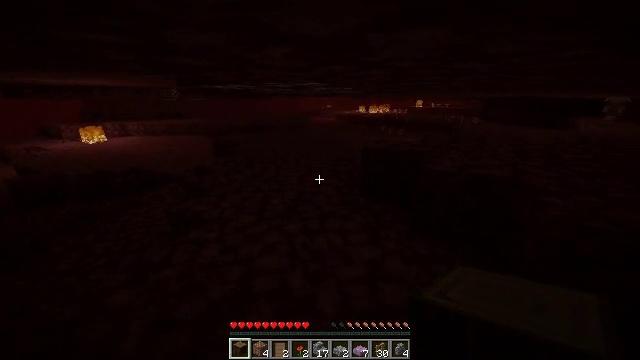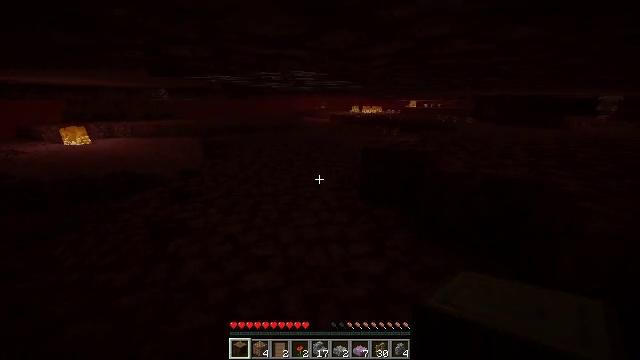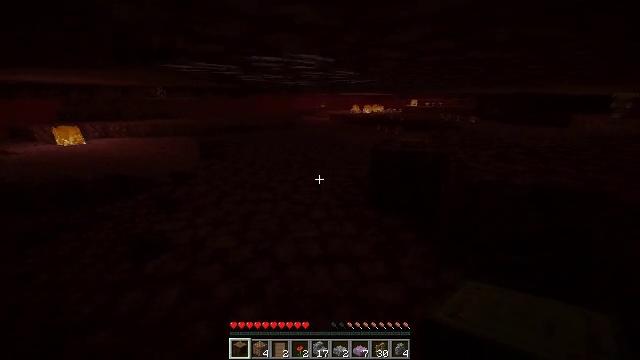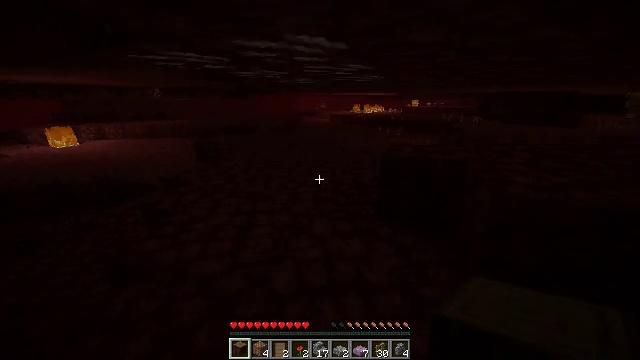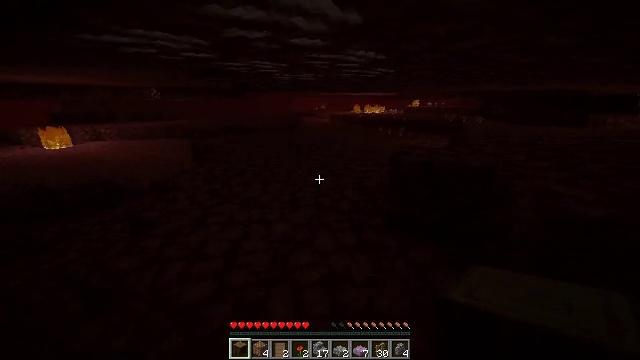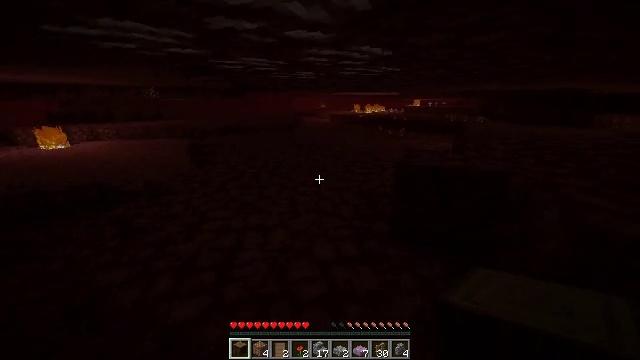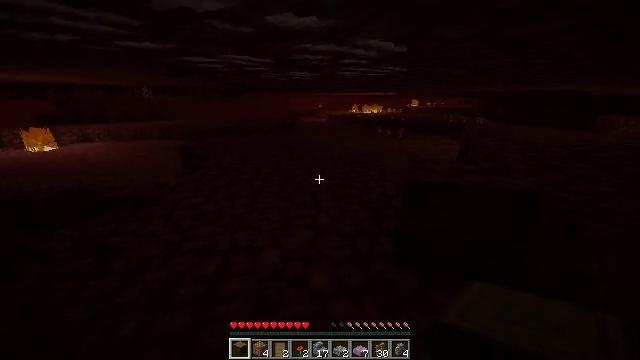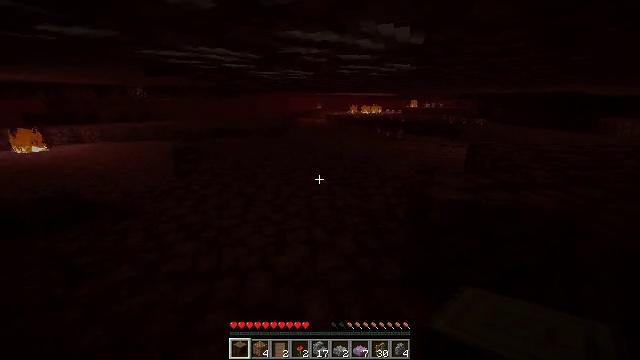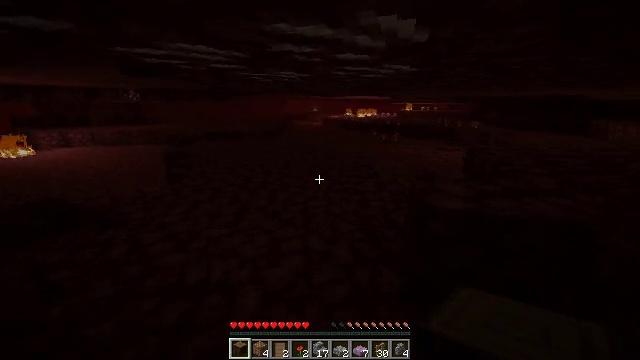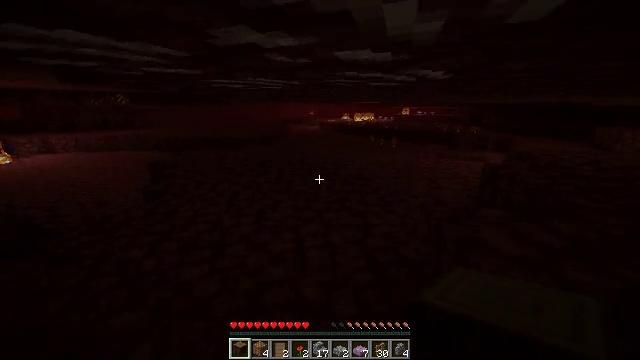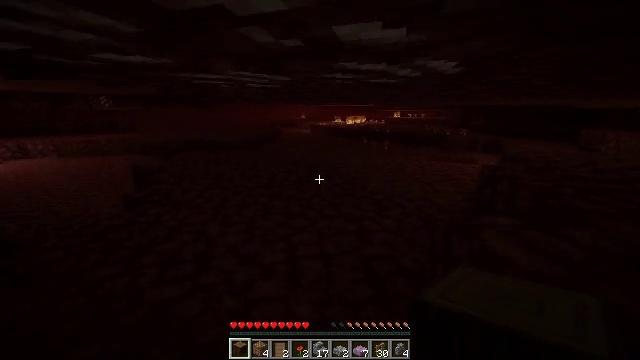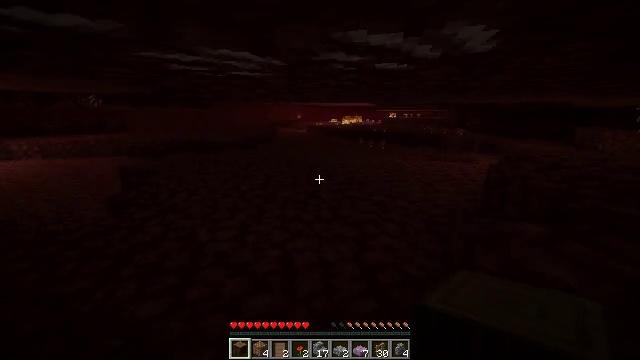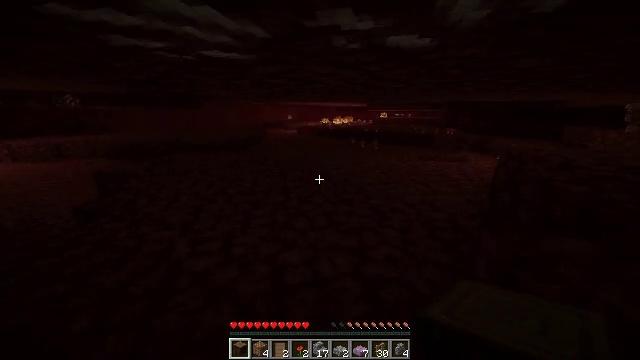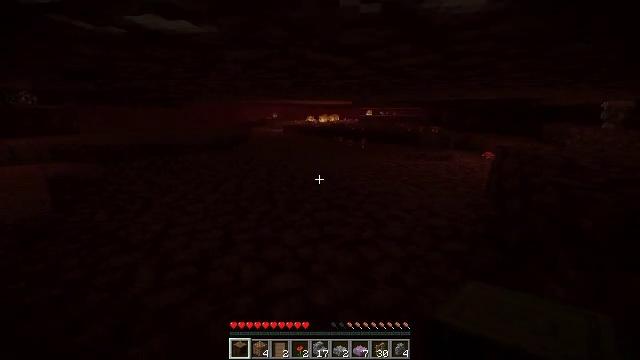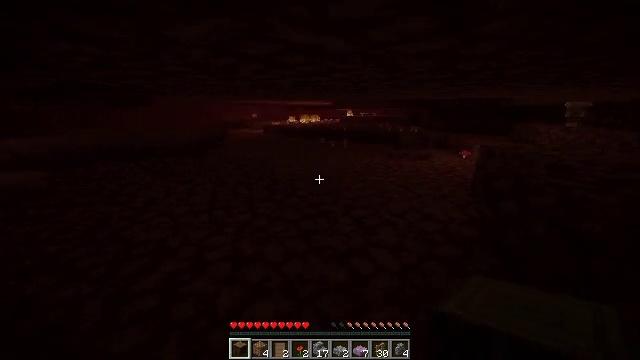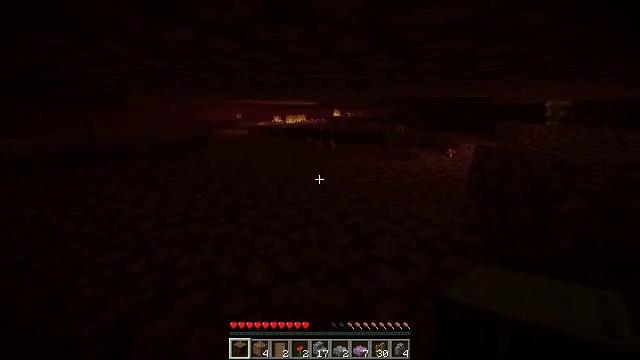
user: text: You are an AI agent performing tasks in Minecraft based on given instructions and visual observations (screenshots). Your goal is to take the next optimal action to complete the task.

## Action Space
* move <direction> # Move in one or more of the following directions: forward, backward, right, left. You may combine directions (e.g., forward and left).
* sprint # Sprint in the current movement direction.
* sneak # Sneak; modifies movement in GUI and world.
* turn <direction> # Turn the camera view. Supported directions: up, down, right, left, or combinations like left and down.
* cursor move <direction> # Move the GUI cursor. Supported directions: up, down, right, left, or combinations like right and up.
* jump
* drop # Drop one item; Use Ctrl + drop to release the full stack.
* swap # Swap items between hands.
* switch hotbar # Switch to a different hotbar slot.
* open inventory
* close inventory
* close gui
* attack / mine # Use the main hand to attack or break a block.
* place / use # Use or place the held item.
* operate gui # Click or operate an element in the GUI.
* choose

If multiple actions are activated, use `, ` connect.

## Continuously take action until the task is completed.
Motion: motion action
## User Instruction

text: Remove the fire source.
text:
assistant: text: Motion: move forward, sprint, turn right, jump
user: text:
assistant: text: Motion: move forward, sprint, jump
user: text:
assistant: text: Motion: move forward, sprint, jump
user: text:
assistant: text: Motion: move forward, sprint, jump
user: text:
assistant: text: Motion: move forward, sprint, jump
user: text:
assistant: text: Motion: move forward, sprint, jump
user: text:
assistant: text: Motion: move forward, sprint, jump
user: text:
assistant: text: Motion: move forward, sprint, turn right, jump
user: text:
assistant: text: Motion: move forward, sprint, jump
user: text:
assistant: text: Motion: move forward, sprint, turn right, jump
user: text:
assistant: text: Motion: move forward, sprint, turn right, jump
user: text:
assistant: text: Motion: move forward, sprint, turn right, jump
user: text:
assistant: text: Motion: move forward, sprint, turn right, jump
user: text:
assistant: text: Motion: move forward, sprint, turn right, jump
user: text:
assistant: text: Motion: move forward, sprint, turn right, jump
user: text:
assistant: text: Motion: move forward, sprint, turn right, jump
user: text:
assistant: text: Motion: move forward, sprint, turn right, jump
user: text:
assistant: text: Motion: move forward, sprint, turn right, jump
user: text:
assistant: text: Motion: move forward, sprint, jump
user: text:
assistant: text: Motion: move forward, sprint, jump
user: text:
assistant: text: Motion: move forward, sprint, jump
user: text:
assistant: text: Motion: move forward, sprint, jump
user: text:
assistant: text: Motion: move forward, sprint, jump
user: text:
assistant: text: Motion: move forward, sprint, jump
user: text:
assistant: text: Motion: move forward, sprint, jump
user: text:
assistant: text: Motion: move forward, sprint, jump
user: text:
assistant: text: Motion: move forward, sprint, jump
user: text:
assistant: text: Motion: move forward, sprint, jump
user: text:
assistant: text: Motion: move forward, sprint, jump
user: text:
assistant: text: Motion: move forward, sprint, jump